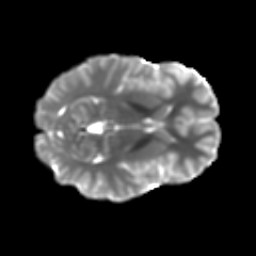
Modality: T2w
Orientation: axial
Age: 15
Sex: male
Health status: ill
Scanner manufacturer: ge
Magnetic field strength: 3 T
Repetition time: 6.888 s
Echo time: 0.0812 s